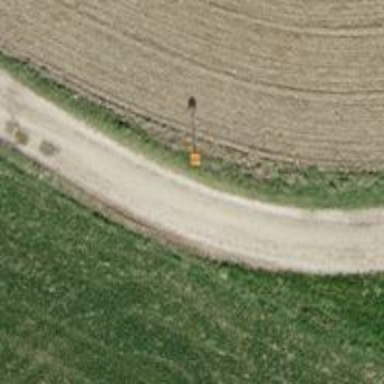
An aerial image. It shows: Aerial orange marker.